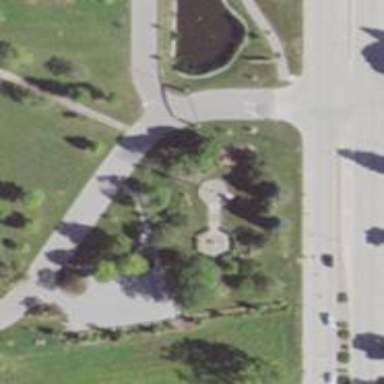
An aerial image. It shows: Historic memorial.